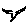
Label: bird